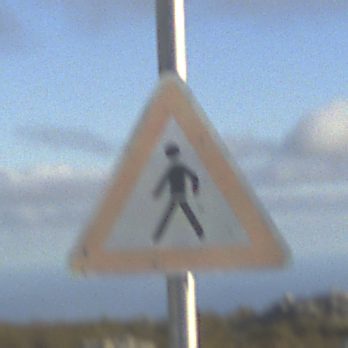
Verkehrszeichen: FussgaengerRechts
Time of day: SunriseSunset
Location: Outdoor (Nature)
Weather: PartlyCloudy
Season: NotSpecified
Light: Natural